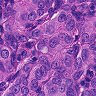
Metastatic tissue present: yes